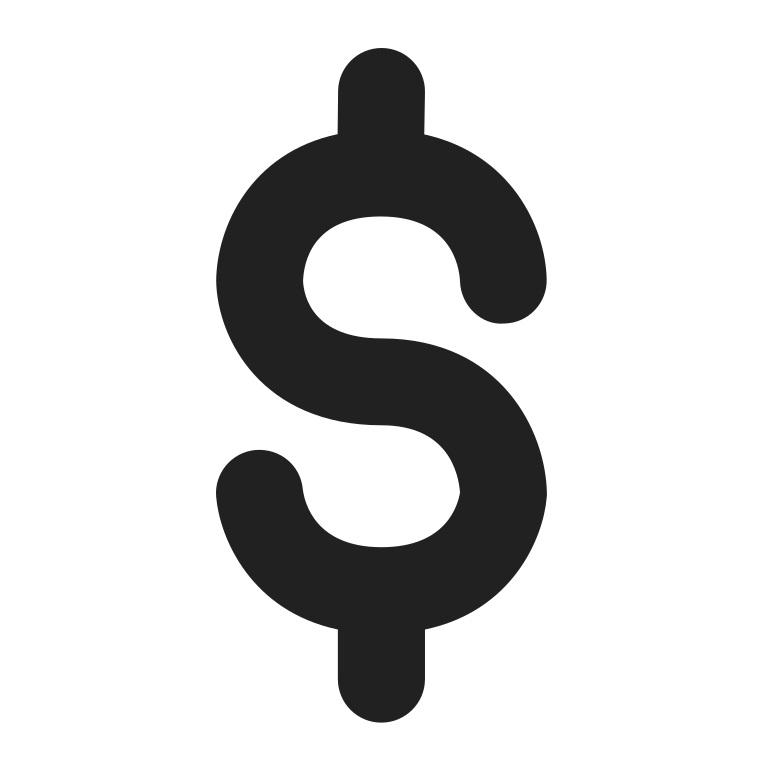
heavy dollar sign high contrast